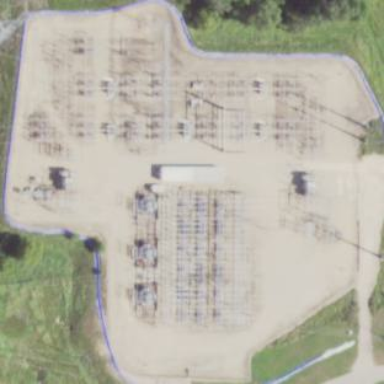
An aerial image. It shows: Transmission-level power substation.